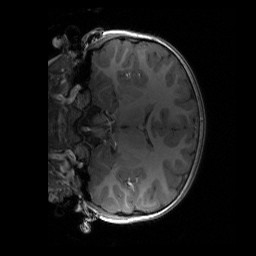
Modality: T1w
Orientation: coronal
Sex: male
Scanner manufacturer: siemens
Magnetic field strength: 3 T
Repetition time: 1.9 s
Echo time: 0.00243 s